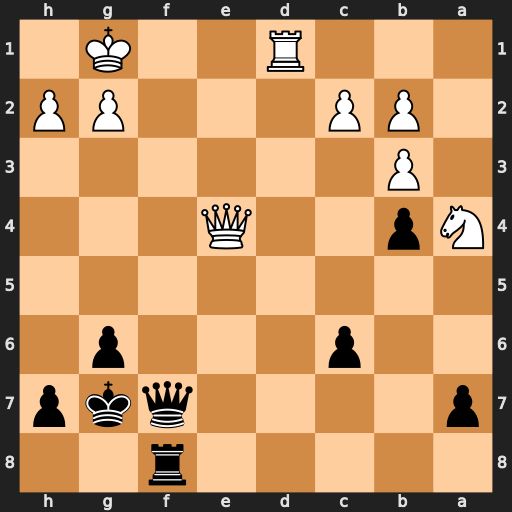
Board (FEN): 5r2/p4qkp/2p3p1/8/Np2Q3/1P6/1PP3PP/3R2K1
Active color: b
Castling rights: -
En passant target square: -
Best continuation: Qf2+ Kh1 Qf1+ Rxf1 Rxf1#